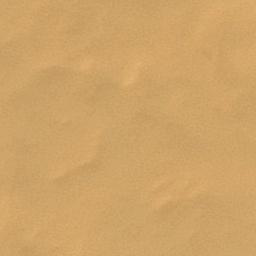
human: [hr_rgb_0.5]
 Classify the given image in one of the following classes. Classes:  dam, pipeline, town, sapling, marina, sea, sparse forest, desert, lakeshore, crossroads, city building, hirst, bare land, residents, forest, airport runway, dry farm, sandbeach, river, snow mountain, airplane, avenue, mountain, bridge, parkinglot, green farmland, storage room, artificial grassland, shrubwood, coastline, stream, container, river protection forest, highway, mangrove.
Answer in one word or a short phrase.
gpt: desert